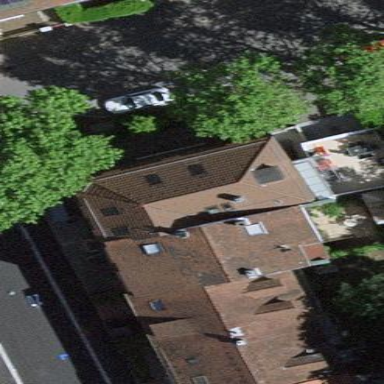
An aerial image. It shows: Terrace building.